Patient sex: F
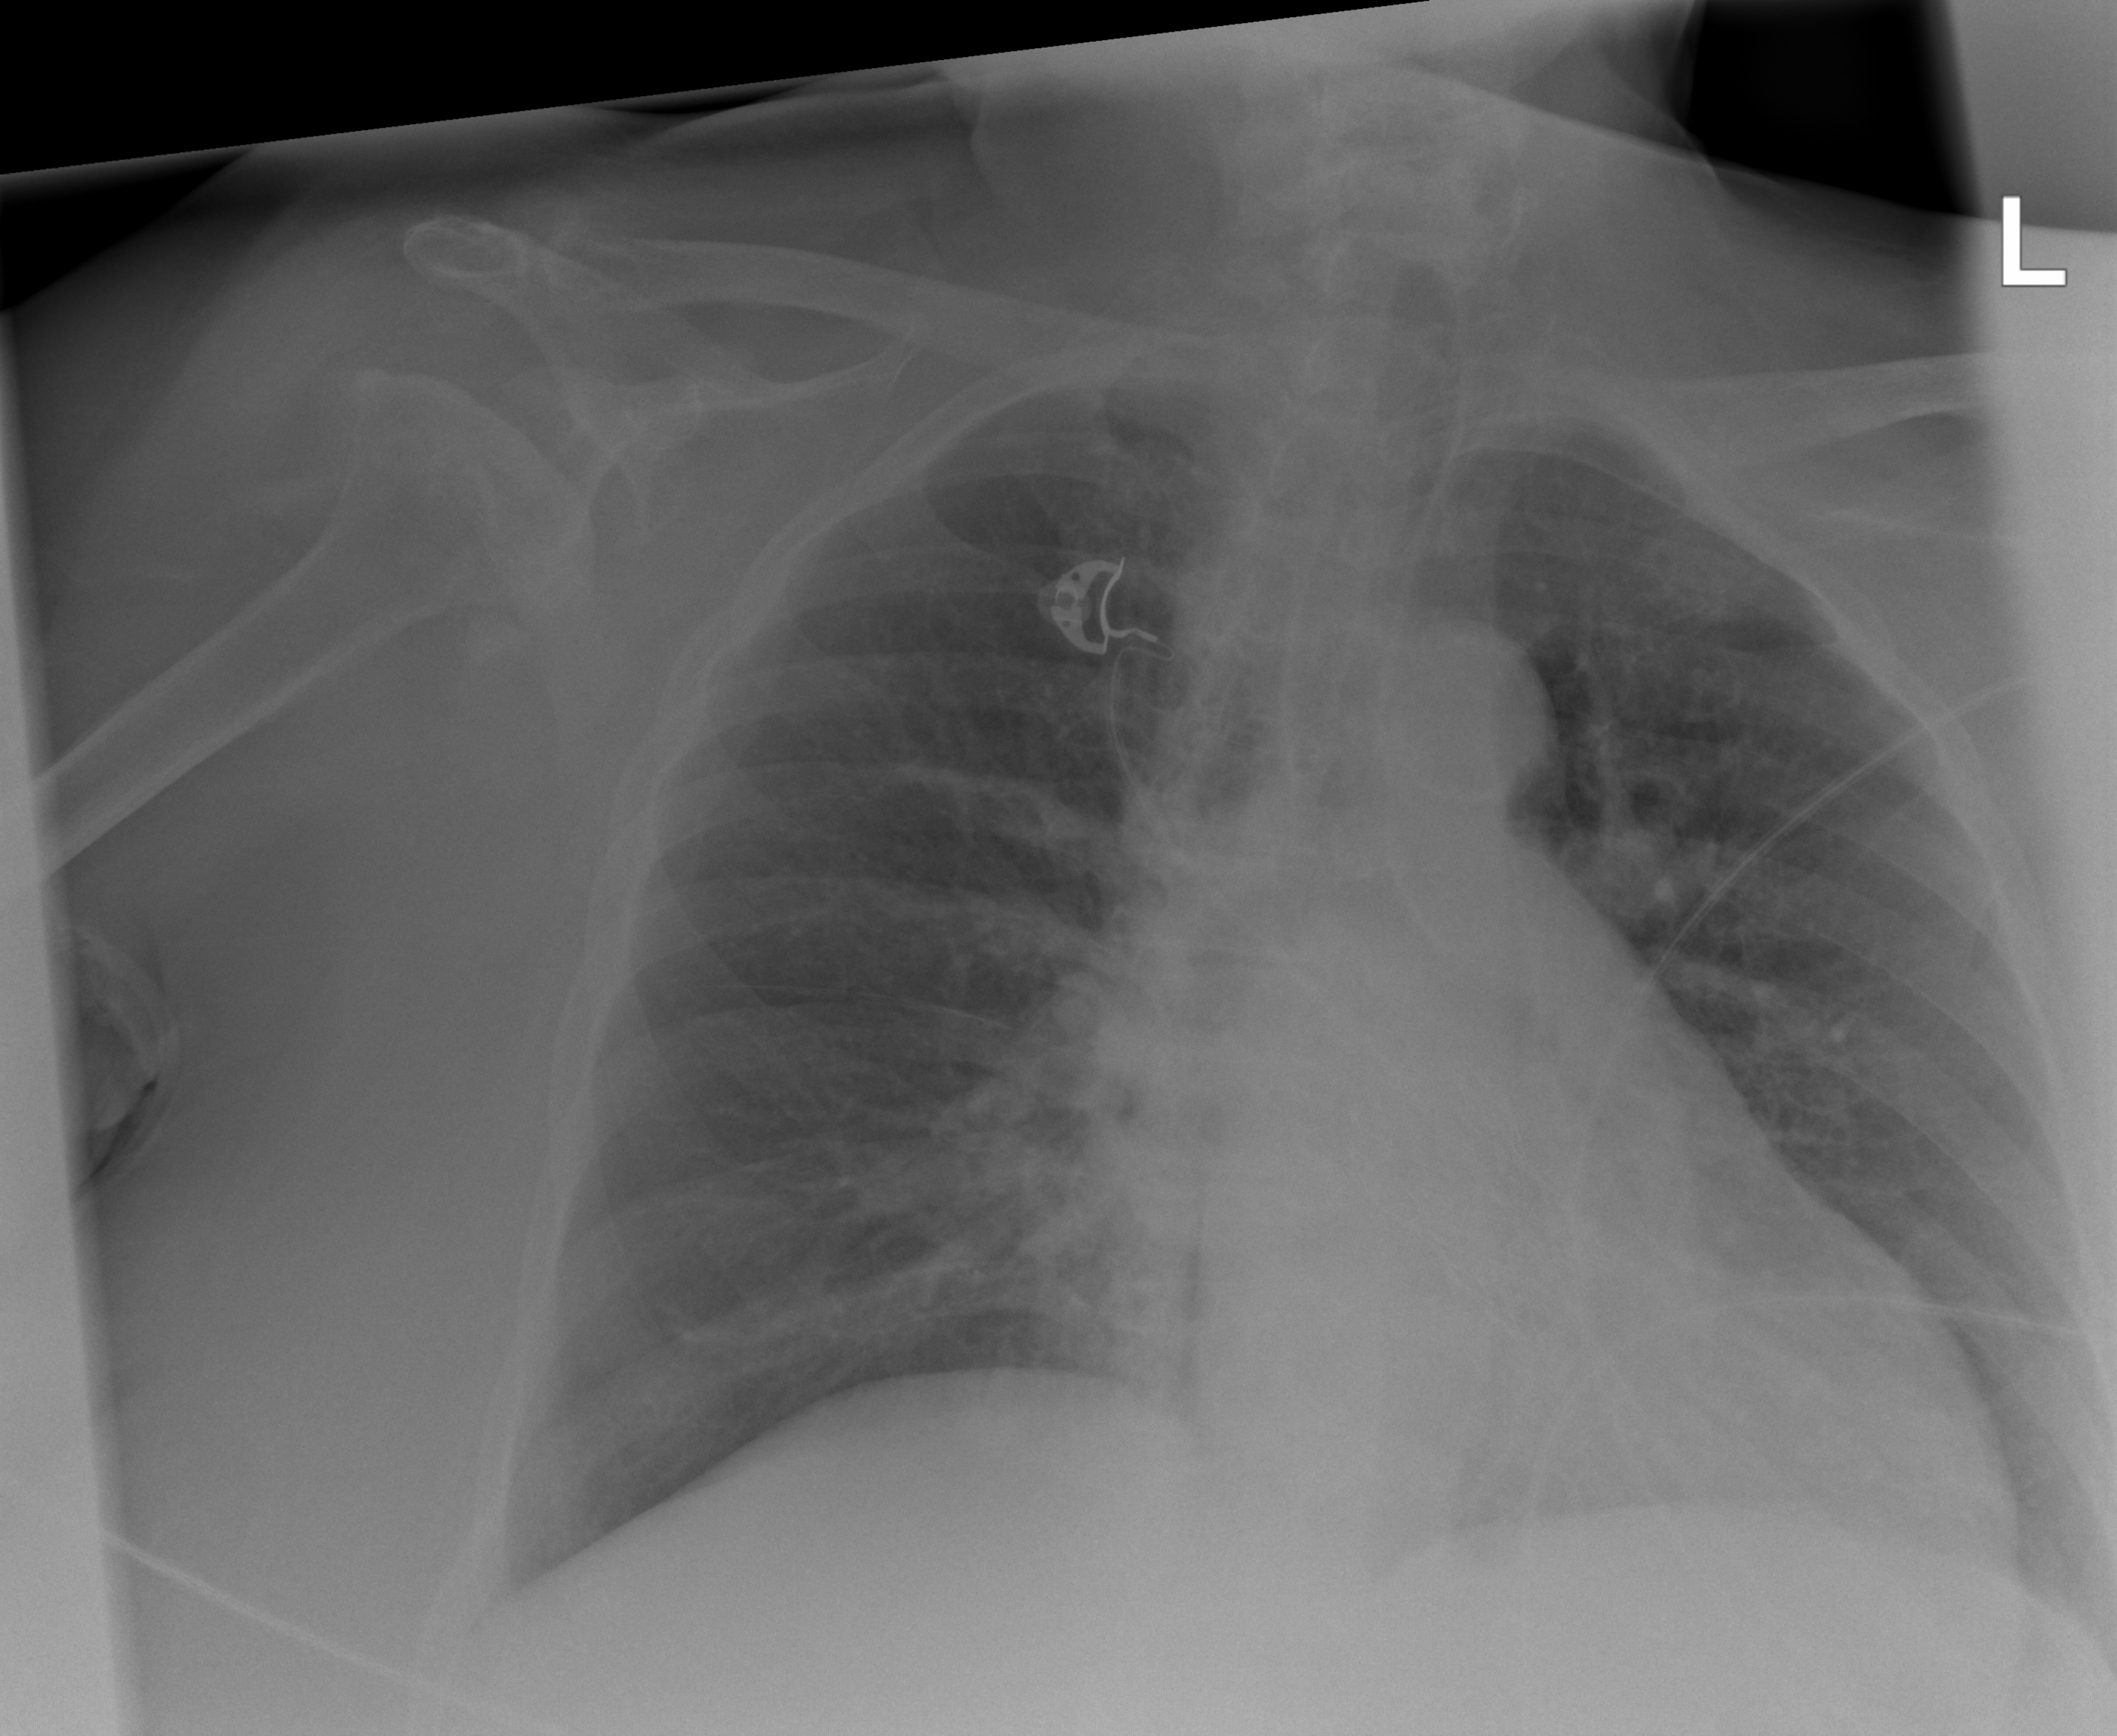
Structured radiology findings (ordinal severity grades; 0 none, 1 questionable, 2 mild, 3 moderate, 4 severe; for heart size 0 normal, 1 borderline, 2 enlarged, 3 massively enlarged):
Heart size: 0
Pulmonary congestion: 0
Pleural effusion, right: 0
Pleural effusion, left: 0
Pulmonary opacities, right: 2
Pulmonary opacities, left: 0
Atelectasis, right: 2
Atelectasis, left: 2